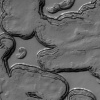
Atmospheric dust classification: not_dusty